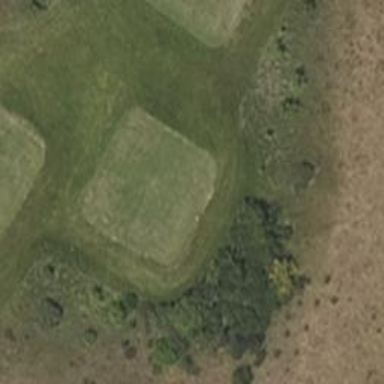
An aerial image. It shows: Golf tee.